Question: I have this simple LINQ query:
'''
Dim sourceSect = (From sect In allSections
Where sect.ORDER = sourceNode.Index
Select sect).Single()
sourceSect.ORDER = targetNode.Index
'''
But, if I write it in-line:
'''
(From sect in allSections Where sect.ORDER = sourceNode.index Select sect).Single().ORDER = targetNode.Index
'''
I get a syntax error from Visual Studio.
Is there any reasonable reason to that? :)

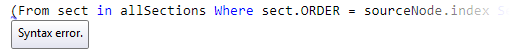
Answer: You can't just write
'''
(From sect in allSections Where sect.ORDER = sourceNode.index Select sect).Single().ORDER = targetNode.Index
'''
in VB.Net. When using the query syntax, you have to asign the result to a variable first before you can set a property
'''
Dim sect = (From sect in allSections Where sect.ORDER = sourceNode.index Select sect).Single()
sect.ORDER = targetNode.Index
'''
So, you have to sitck with your code, or use the method syntax (as Tim Schmelter pointed out):
'''
allSections.Single(Function(sect) sect.ORDER = sourceNode.Index).Order = targetNode.Index
'''